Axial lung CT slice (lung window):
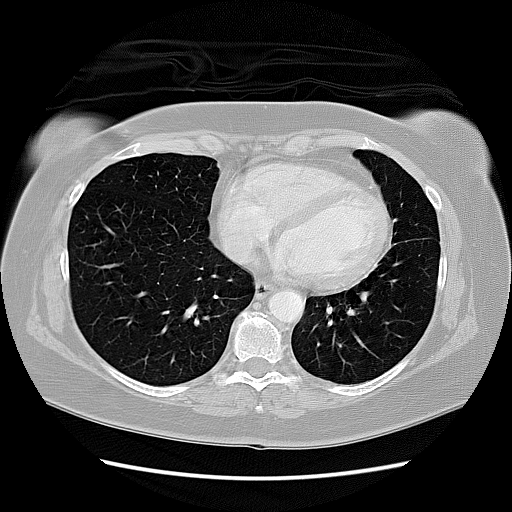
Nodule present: no